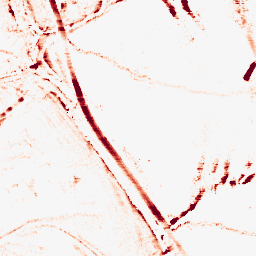
Category: morphological
Decomposition family: morphological_rect
Decomposition parameters: operation: opening
width: 10
height: 5
Upsampling method: quartic
Upsampling parameters: scale: 4
Upsampling scale: 4